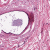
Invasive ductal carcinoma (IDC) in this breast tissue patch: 0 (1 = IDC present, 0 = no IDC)